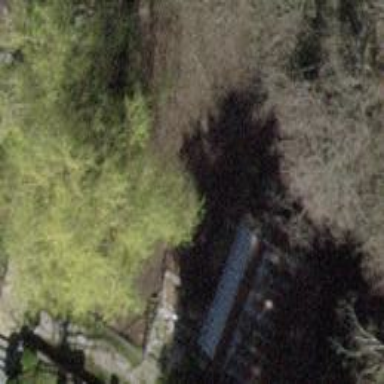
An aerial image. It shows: Shed.